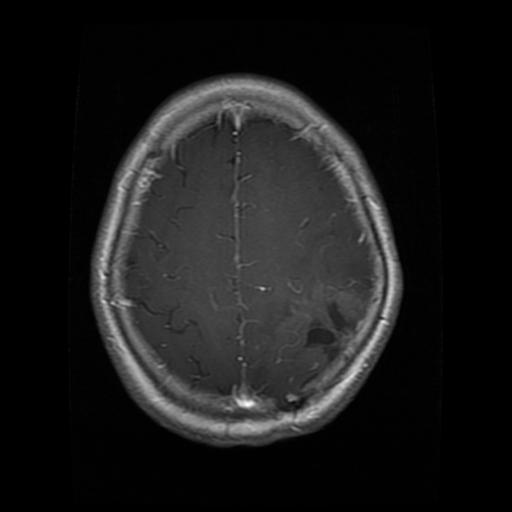
Label: glioma